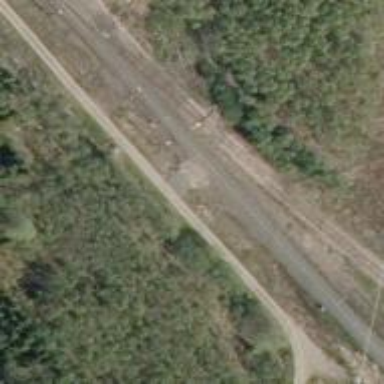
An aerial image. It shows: Railway signal.